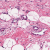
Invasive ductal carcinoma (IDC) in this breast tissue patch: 0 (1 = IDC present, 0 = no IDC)